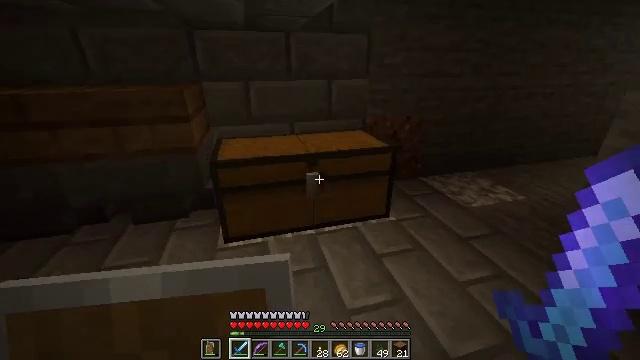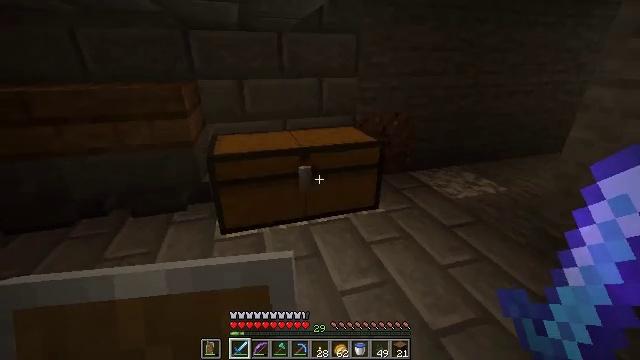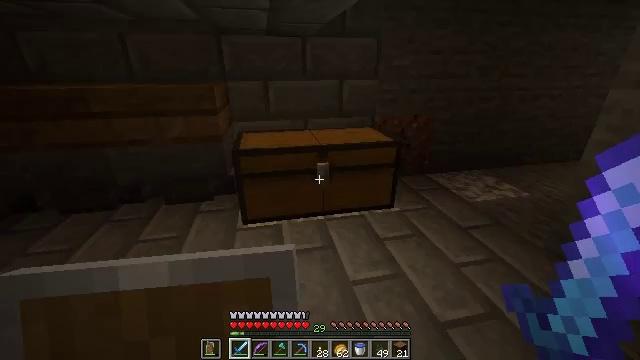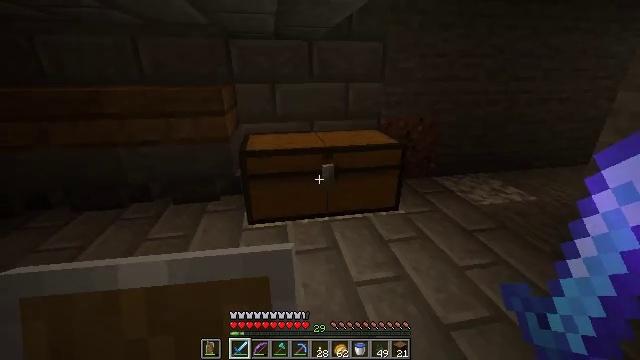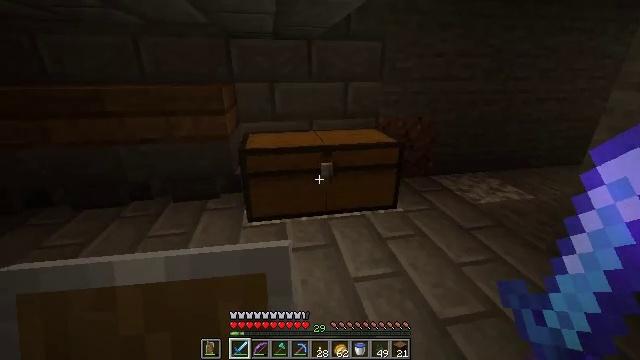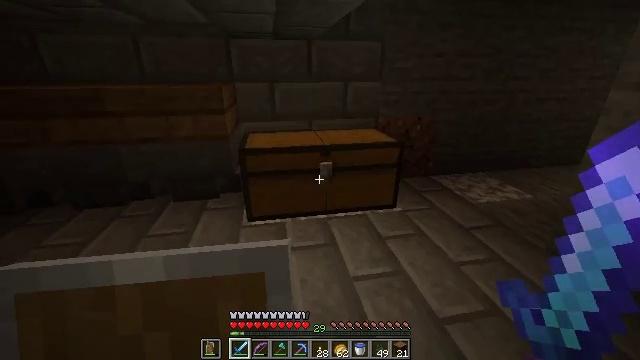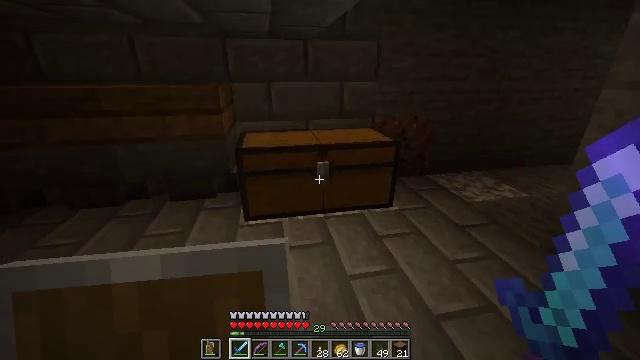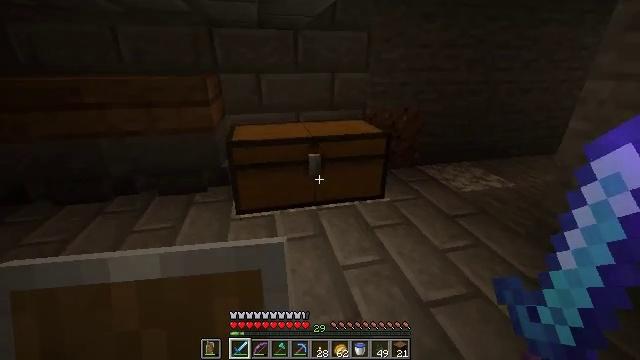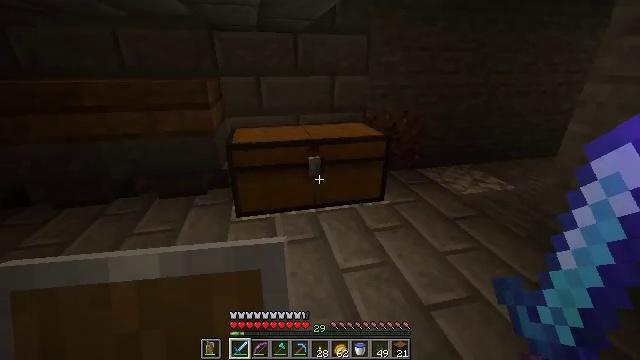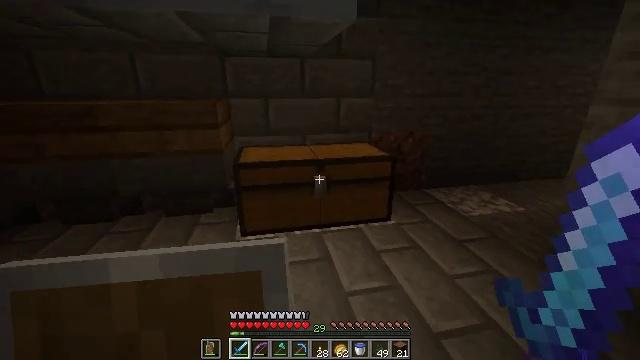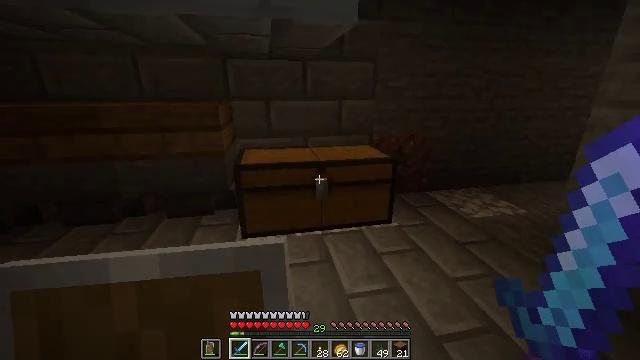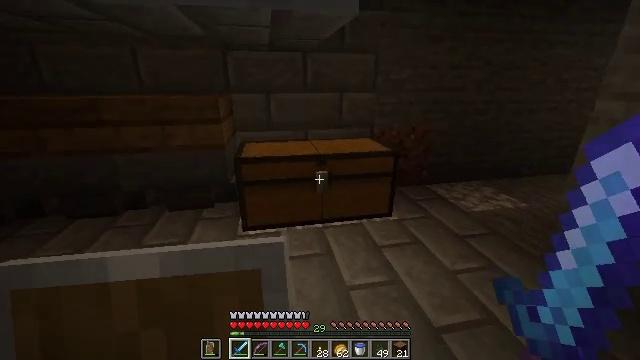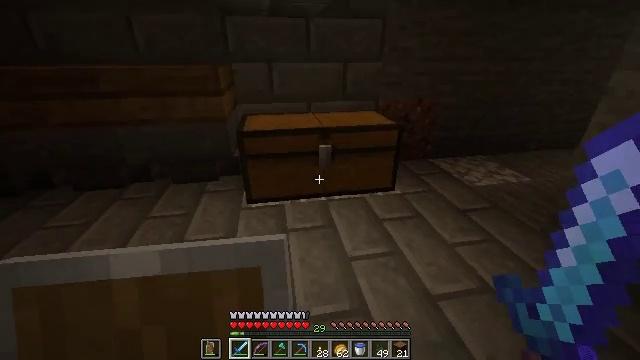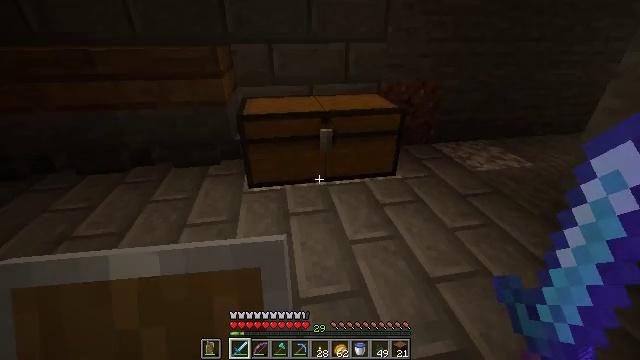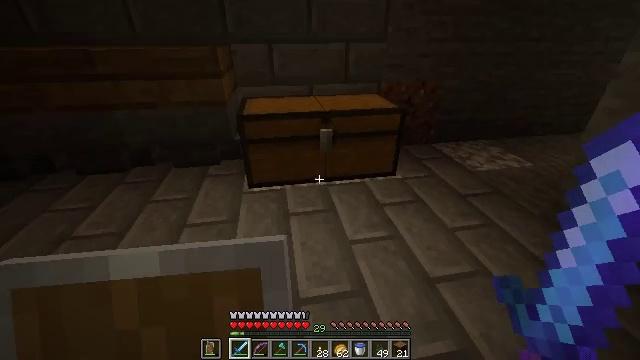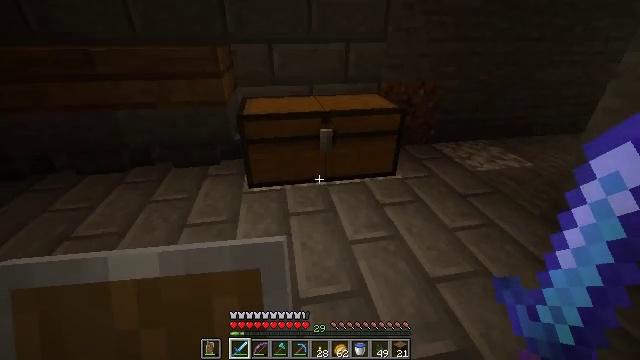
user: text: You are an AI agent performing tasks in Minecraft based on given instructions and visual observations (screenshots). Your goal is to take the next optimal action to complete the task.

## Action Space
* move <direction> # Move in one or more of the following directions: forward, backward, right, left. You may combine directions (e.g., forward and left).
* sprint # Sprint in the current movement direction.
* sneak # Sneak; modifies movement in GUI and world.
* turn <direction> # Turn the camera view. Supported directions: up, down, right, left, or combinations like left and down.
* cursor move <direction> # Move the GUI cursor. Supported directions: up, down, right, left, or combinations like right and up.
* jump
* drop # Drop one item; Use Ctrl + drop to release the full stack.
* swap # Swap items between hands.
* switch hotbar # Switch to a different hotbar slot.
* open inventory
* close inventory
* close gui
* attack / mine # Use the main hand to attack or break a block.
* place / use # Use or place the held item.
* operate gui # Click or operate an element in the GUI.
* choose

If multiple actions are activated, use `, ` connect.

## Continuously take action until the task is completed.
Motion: motion action
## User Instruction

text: Pull up beetroots from the soil.
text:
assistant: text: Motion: turn right
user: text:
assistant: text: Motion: turn left
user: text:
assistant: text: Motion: turn left
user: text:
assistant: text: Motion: no_op
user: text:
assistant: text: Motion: no_op
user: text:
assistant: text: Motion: no_op
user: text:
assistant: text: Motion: turn right and down
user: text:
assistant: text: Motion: no_op
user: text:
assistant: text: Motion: turn left and up
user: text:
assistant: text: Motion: no_op
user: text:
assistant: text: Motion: turn down
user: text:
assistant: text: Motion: turn down
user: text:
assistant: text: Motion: turn down
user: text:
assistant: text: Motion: no_op
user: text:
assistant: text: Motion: no_op
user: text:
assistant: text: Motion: no_op
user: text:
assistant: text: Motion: no_op
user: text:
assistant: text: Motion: move forward and move right, turn left
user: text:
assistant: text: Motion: move forward and move right, turn left
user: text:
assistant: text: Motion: move forward and move right, turn left
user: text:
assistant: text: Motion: move forward and move right, turn left
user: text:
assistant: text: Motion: turn left and down
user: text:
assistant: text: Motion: no_op
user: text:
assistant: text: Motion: no_op
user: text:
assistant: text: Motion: turn left
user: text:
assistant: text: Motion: turn left
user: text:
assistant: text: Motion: no_op
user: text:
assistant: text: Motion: no_op
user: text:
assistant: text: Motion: no_op
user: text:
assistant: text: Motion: no_op